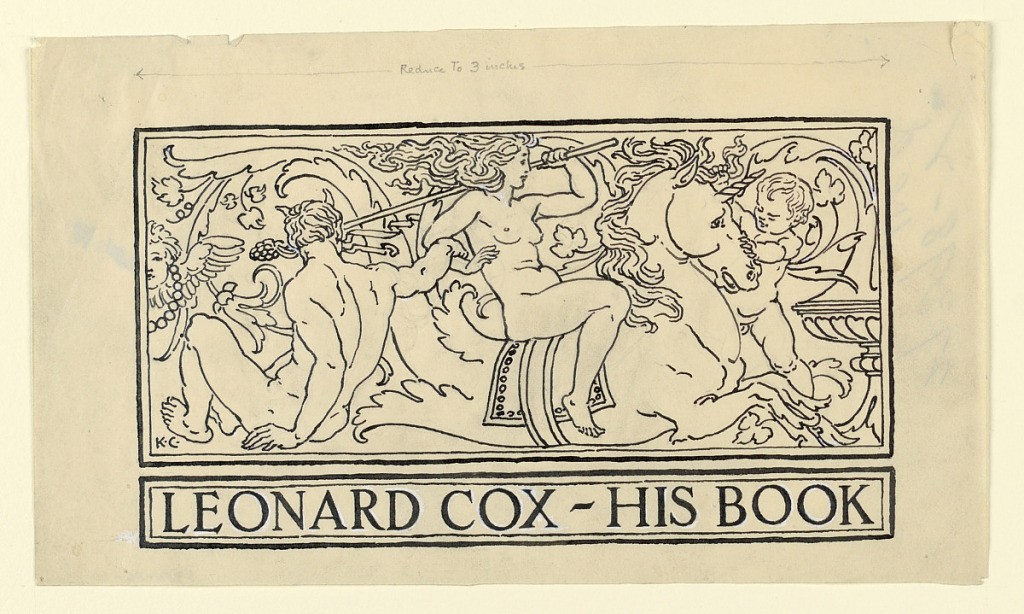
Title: Bookplate for Leonard Cox
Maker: Kenyon Cox, American, 1856–1919
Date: ca. 1900
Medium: Pen and black ink, brush and white gouache on thin, light brown paper
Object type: Drawing
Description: Nude female figure riding a unicorn with a stylized fish tail. Other figures, including putti, to either side. Below: "LEONARD COX - HIS BOOK"